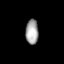
Tissue: prostate
Cell type: Myeloid cells
Senescence score: 0.1696
Nuclear area (px): 309
Mean DAPI intensity: 164.981